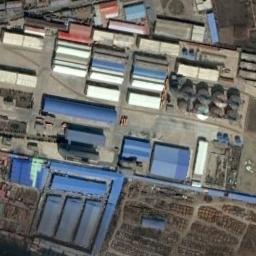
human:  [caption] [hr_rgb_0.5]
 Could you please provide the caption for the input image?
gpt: The industrial area is empty .

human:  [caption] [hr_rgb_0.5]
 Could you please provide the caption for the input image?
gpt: Plants and roads in an industrial area with open-air equipment and materials .

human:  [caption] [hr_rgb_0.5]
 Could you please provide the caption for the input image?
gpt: There are many houses in the industrial area .

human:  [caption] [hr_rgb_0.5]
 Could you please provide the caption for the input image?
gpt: The industrial area has some neatly arranged workshops of different colors and sizes .

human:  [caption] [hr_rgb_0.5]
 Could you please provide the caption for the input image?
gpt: There are some blue buildings on the industrial area .